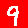
Digit: 9